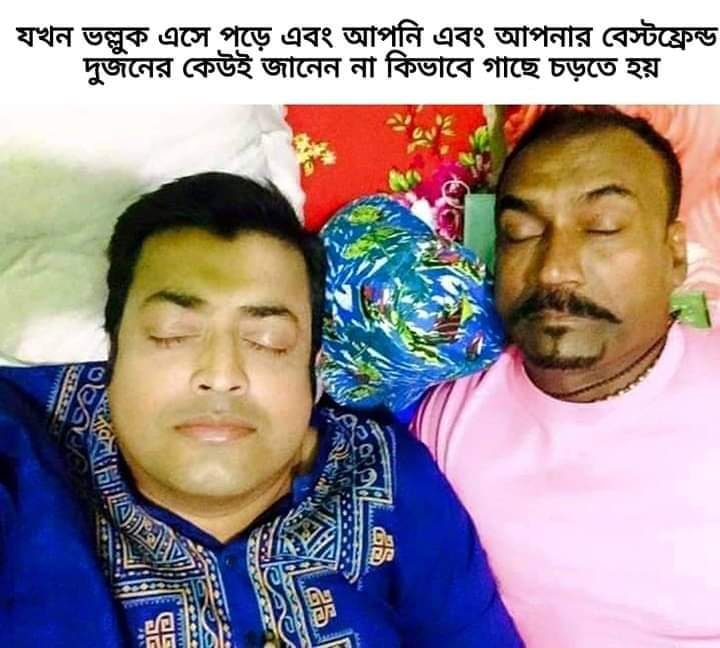
Text: যখন ভল্লুক এসে পড়ে এবং আপনি এবং আপনার বেস্টফ্রেন্ড দুজনের কেউই জানেন না কিভাবে গাছে চড়তে হয়
Label: Non Hate